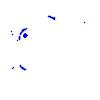
Particle: kaon